Question: I have this table with the name of
'''
<?php
$result = mysqli_query($conn,"SELECT * FROM job where approved='1' ORDER BY 'CreatedTime' DESC");
echo "<table id='maintable' class='table-fill' border='0' cellpadding='0' cellspacing='0'>
<tr>
<th position='fixed' overflow='hidden' width='10%'>Job Title</th>
<th position='fixed' width='5%'>Company Name</th>
<th width='5%'>Closing Date</th>
</tr>";
while($row = mysqli_fetch_array($result) )
{
if (strlen($row['positiontitle']) > 20) $row['positiontitle'] = substr($row['positiontitle'], 0, 60) . "...";
echo "<tr onclick='get_data(123)' ref='job.details.php?id=".$row['id']."' target='content' class='positiontitle-link'>";
echo "<td><font style='text-shadow: none;'>" . $row['positiontitle'] . "</font></a></td>";
echo "<td>" . $row['companyname'] . "</td>";
echo "<td>" . $row['closingdate'] . "</td>";
echo "</tr>";
}
echo "</table>";
mysqli_close($conn);
?>
'''
I want when the 'positiontitle' row in call.php file clicked then the details which are in should load in the same page without reloading the page.
'''
<?php
$result = mysqli_query($conn,"SELECT * FROM job WHERE id = '".$_GET['id']."' ORDER BY 'CreatedTime' DESC");
$jobdetails = mysqli_fetch_assoc($result);
echo ''.$jobdetails['positiontitle'].'';?>
</title>
</br>
<div style="width:100%; margin-top:-20px;">
<!-------------------------------------------Start of Right Sidebar---------------------------------------------------------------->
<div style="float:left; font-size: 14px; width:20%;"class="ara-form">
<header style="padding-top: 25px; font-size: 14px; color:#666666; padding-left:7px; padding-right:7px;">
<?php
$result = mysqli_query($conn,"SELECT * FROM job WHERE id = '".$_GET['id']."' ORDER BY 'CreatedTime' DESC");
$jobdetails = mysqli_fetch_assoc($result);
echo '<strong>Job Title</strong><hr class="style-six"> '.$jobdetails['positiontitle'].'</p></br>';
echo '<strong>Company Name</strong><hr class="style-six"> '.$jobdetails['companyname'].'</p></br>';
echo '<strong>Location</strong><hr class="style-six"> '.$jobdetails['location'].'</p></br>';
echo '<strong>Closing Date</strong><hr class="style-six"> '.$jobdetails['closingdate'].'</p></br>';
echo '<strong>Number of Vacancy</strong><hr class="style-six"> '.$jobdetails['numberofvacancy'].'</p></br>';
echo '<strong>Job Category</strong><hr class="style-six"> '.$jobdetails['jobcategory'].'</p></br>';
echo '<strong>Duration</strong><hr class="style-six">'.$jobdetails['duration'].'</p></br>';
echo '<strong>Employment Type</strong><hr class="style-six"> '.$jobdetails['employmenttype'].'</p></br>';
echo '<strong>Salary</strong><hr class="style-six"> '.$jobdetails['salary'].'</p></br>';
echo '<strong>Timing</strong><hr class="style-six"> '.$jobdetails['timing'].'</p></br>';
echo '<strong>Nationality</strong><hr class="style-six"> '.$jobdetails['nationality'].'</p></br>';
echo '<strong>Gender</strong><hr class="style-six">'.$jobdetails['gender'].'</p></br>';
echo '<strong>Experience</strong><hr class="style-six">'.$jobdetails['experience'].'</p></br>';
echo '<strong>Education</strong><hr class="style-six"> '.$jobdetails['education'].'</p></br>';
echo '<strong>Gender</strong><hr class="style-six"> '.$jobdetails['gender'].'</p></br>';
echo '<strong>Gender</strong><hr class="style-six"> '.$jobdetails['gender'].'</p></br>';
?>
</header>
</div>
<!---------------------------------------------End of Right Sidebar------------------------------------------->
<div style="float:left; font-size: 14px; width:80%;" class="ara-form">
<fieldset style="font-size: 14px; color:#666666;">
<!-------------------------------------------------Start Time viewed Button------------------------------------------------>
<div style="width:100px; float:right; padding-left:2px; padding-top: 10px;">
<?php
include "module/button/job.views.php";
?>
</div>
<!---------------------------------------------------End Time viewed Button------------------------------------------------->
<!-----------------------------------------------Start Main Content----------------------------------------------->
<?php
echo '<p><strong>Company Background</strong><hr class="style-six"> '.$jobdetails['background'].'</p></br>';
echo '<p><strong>Job Summary</strong><hr class="style-six"> '.$jobdetails['summary'].'</p></br>';
echo '<p><strong>Job Duties and Responsibilities</strong><hr class="style-six"> '.$jobdetails['duty'].'</p></br>';
echo '<p><strong>Qualification</strong><hr class="style-six"> '.$jobdetails['qualification'].'</p></br>';
echo '<p><strong>Skills</strong><hr class="style-six"></br> '.$jobdetails['skill'].'</p></br>';
echo '<p><strong>Submission Guideline</strong><hr class="style-six"> '.$jobdetails['submission'].'</p></br>';
echo '<p><strong>Words to search this job</strong><hr class="style-six"> '.$jobdetails['search'].'</p></br>';
?>
<!-------------------------------------------------End Main Content----------------------------------------------->
</fieldset></div>
'''

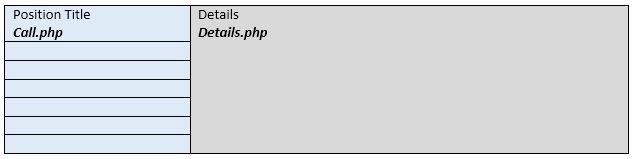
Answer: Suppose that Details ID is '<div id="details">'
If you have jQuery it would be easy, change following
'''
echo "<tr onclick='get_data(123)' ref='job.details.php?id=".$row['id']."' target='content' class='positiontitle-link'>";'
'''
to
'''
echo "<tr ref='job.details.php?id=".$row['id']."' target='content' class='positiontitle-link'>";
<!-- at the end of a html page add -->
<script>
$('.positiontitle-link').click(
function(){
var durl = $(this).attr('ref');
$('#details').load(durl)
}
)
</script>
'''
to get jQuery add at the header section
'''
<script src="//ajax.googleapis.com/ajax/libs/jquery/2.1.1/jquery.min.js"></script>
'''